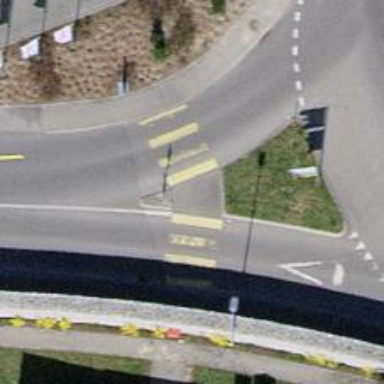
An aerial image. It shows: Uncontrolled crossing with central island on the road.